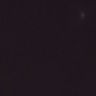
Metastatic tissue present: no